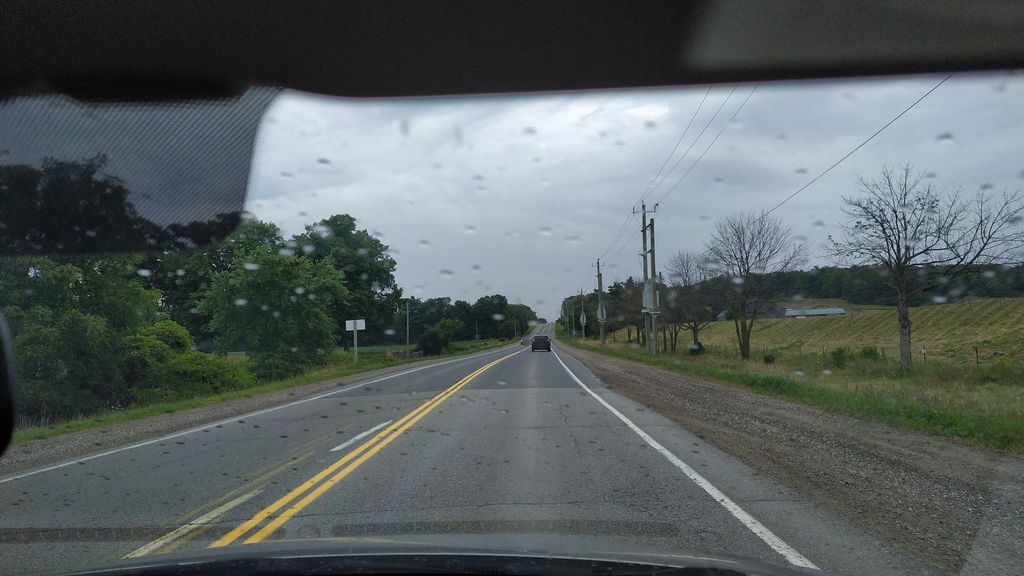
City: kitchener-waterloo